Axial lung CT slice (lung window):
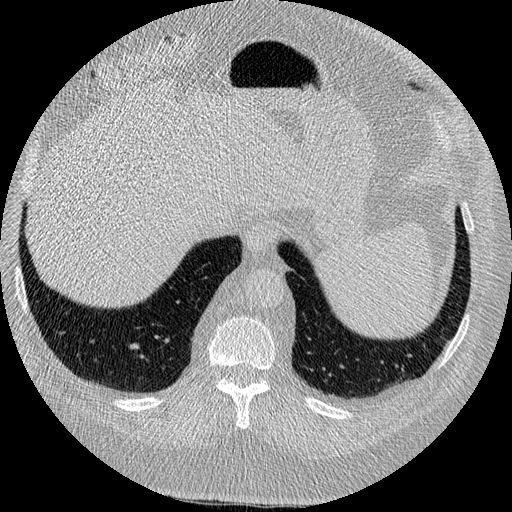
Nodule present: no